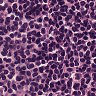
Metastatic tissue present: no